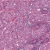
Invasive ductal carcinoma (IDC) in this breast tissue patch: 1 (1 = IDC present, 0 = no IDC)